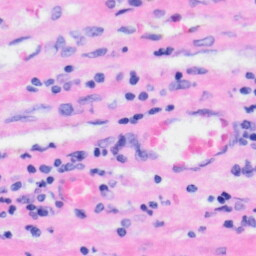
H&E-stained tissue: Liver